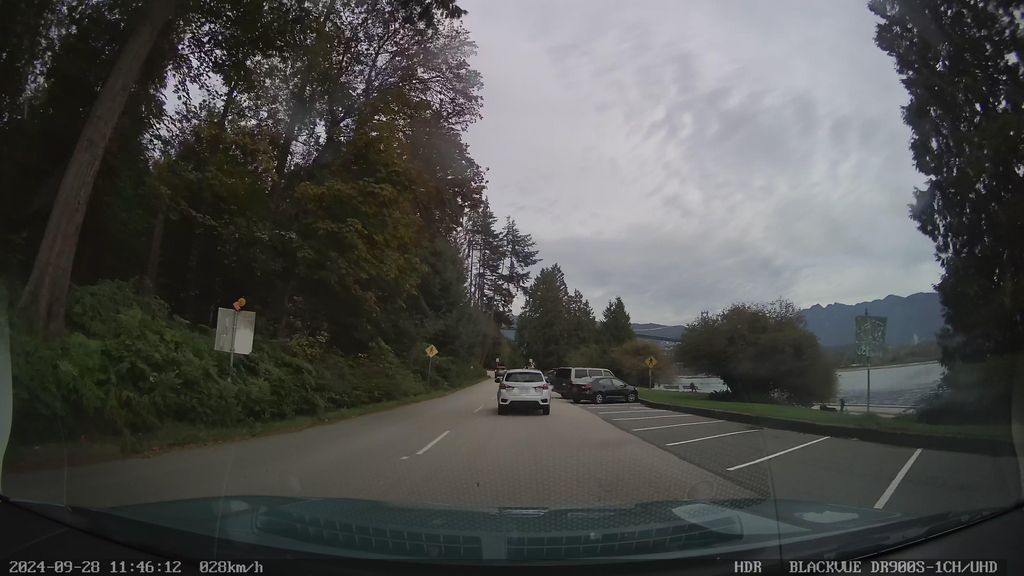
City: vancouver